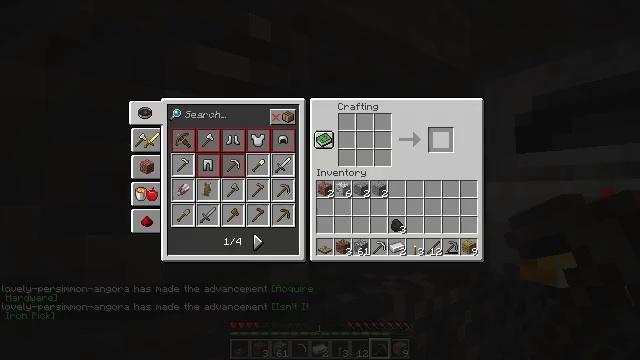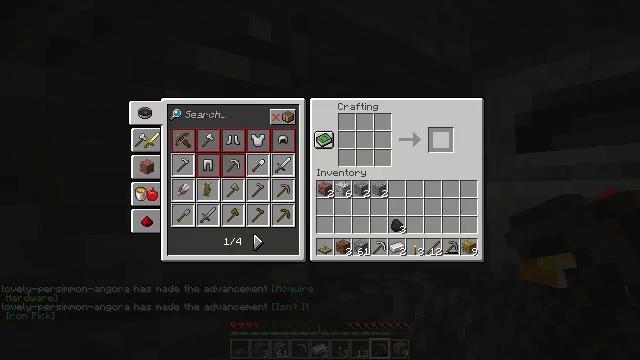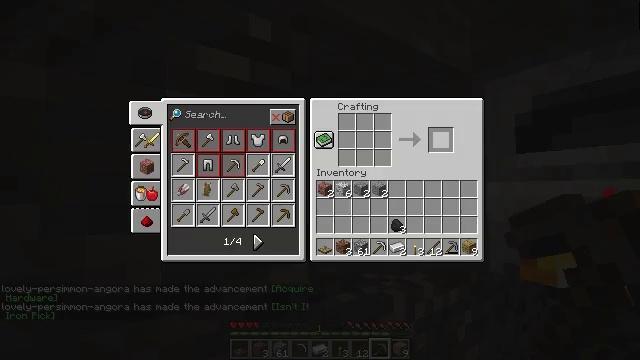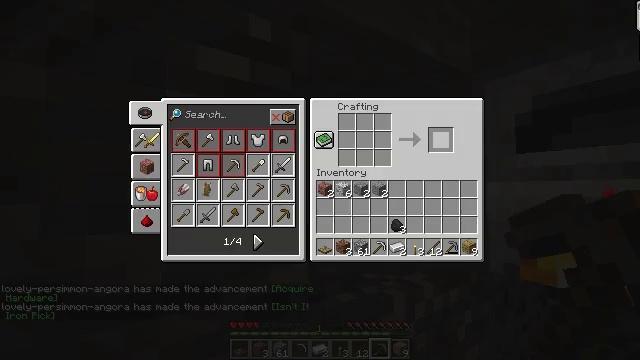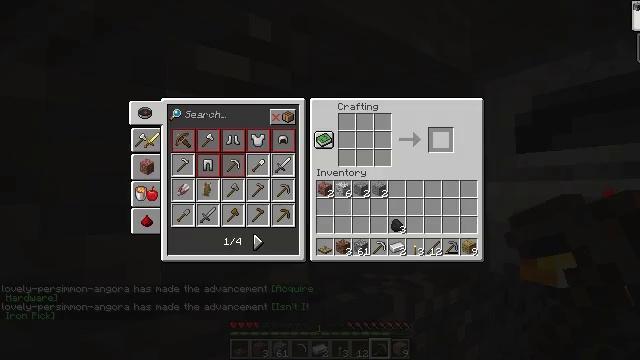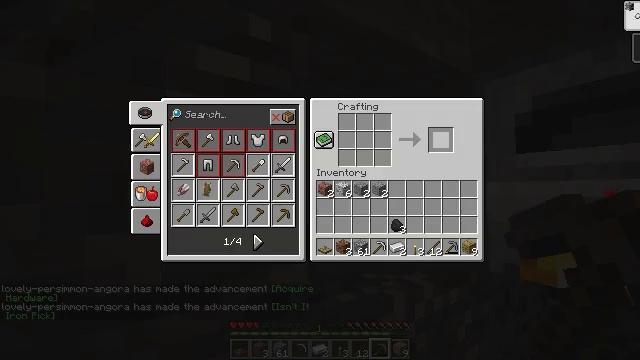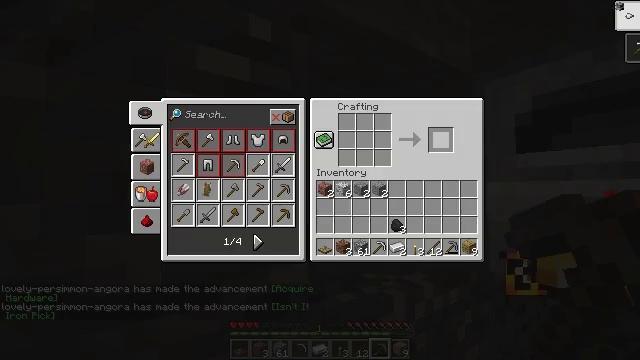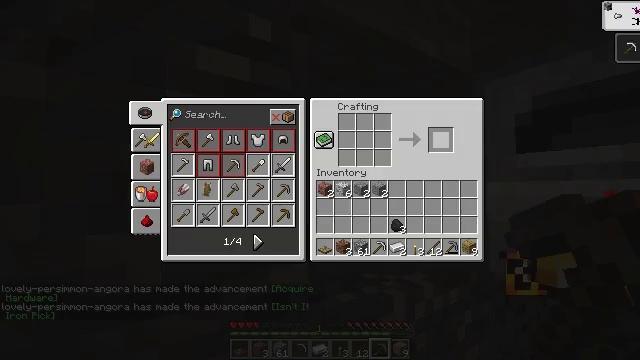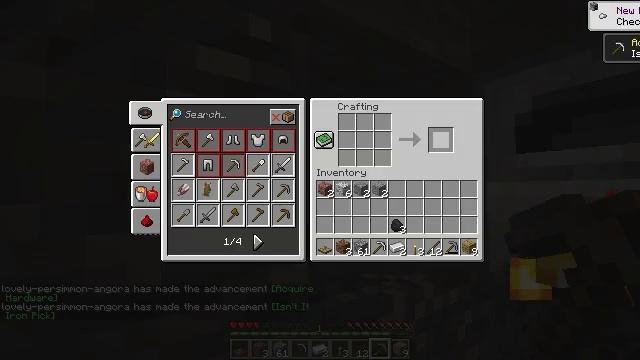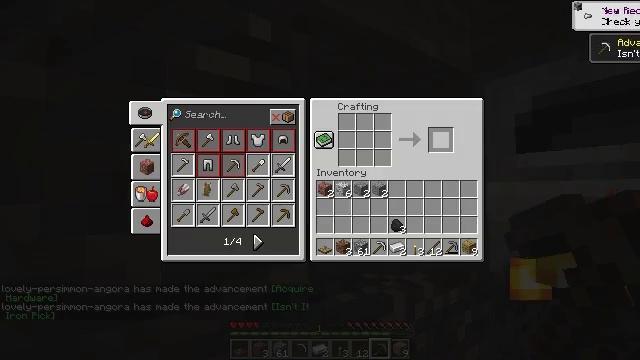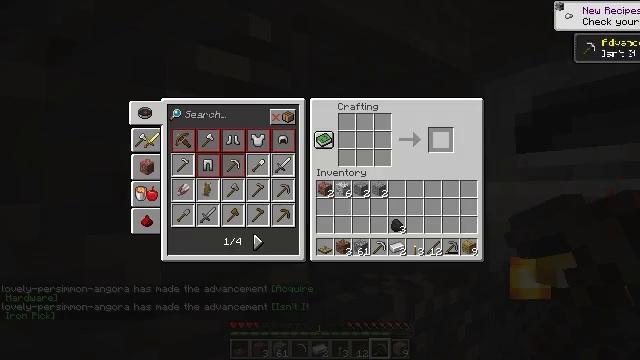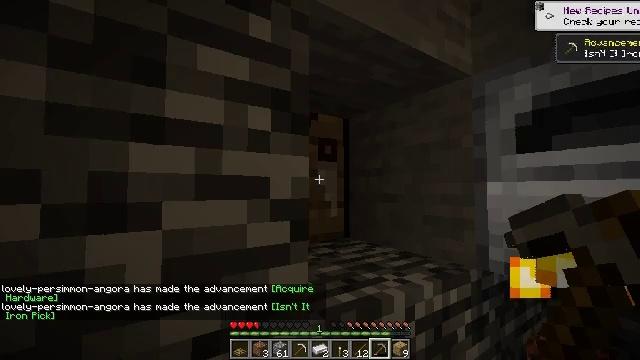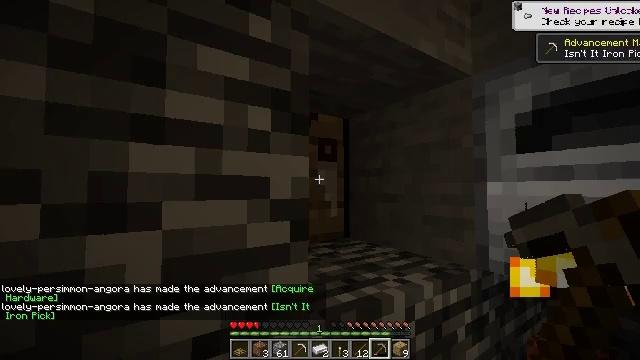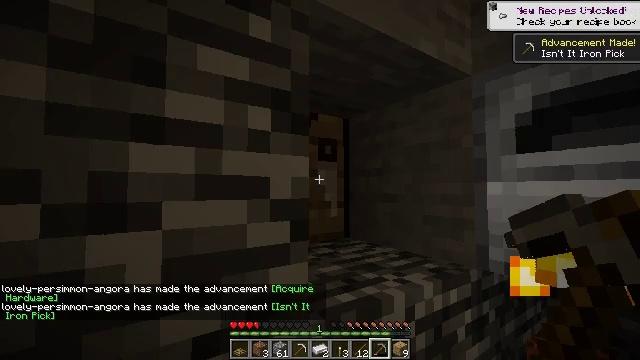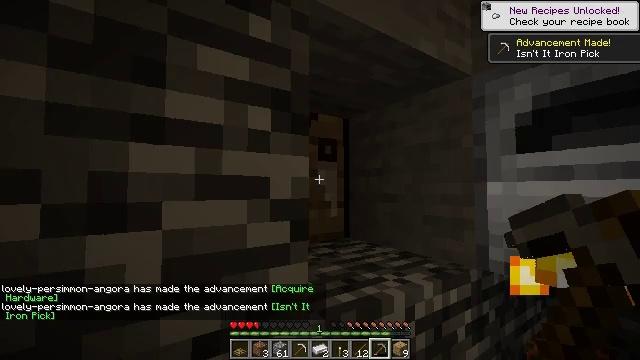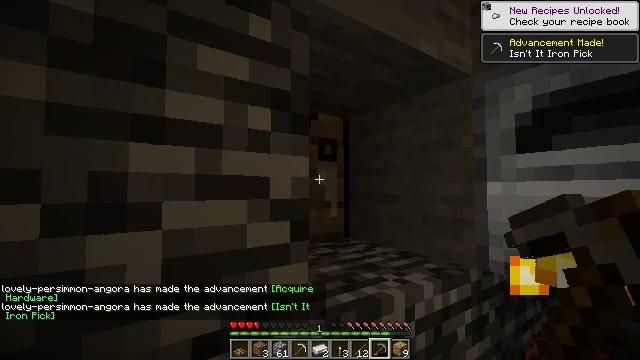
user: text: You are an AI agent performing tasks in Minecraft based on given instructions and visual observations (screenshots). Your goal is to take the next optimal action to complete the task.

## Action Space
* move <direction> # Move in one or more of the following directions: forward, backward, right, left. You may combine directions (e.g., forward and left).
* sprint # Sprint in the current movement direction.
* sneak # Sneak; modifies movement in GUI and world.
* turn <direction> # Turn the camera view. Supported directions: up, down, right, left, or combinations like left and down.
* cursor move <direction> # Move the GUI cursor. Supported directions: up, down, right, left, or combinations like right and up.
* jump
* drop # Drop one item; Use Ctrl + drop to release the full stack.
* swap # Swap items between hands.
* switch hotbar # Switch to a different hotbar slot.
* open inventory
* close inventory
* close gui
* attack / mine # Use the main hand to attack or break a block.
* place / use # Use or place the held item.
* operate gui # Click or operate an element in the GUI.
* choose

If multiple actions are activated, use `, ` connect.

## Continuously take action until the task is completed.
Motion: motion action
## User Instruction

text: Attack the oak trapdoor to recycle it.
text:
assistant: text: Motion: open gui
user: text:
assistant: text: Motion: no_op
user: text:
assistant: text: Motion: no_op
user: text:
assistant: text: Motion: no_op
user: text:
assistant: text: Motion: no_op
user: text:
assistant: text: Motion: no_op
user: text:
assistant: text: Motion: no_op
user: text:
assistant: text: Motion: no_op
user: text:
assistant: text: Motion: no_op
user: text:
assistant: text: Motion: no_op
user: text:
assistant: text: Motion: no_op
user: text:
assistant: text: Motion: close gui
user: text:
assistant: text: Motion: open inventory
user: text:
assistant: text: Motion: no_op
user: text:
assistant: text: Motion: no_op
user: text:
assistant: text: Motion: no_op
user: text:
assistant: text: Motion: no_op
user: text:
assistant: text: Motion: no_op
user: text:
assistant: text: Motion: no_op
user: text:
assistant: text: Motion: no_op
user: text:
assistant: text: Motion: no_op
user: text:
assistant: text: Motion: no_op
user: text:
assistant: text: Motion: no_op
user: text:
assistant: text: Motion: no_op
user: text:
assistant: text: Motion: no_op
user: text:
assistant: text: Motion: no_op
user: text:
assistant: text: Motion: no_op
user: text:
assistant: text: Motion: no_op
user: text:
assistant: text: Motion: no_op
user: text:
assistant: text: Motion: no_op